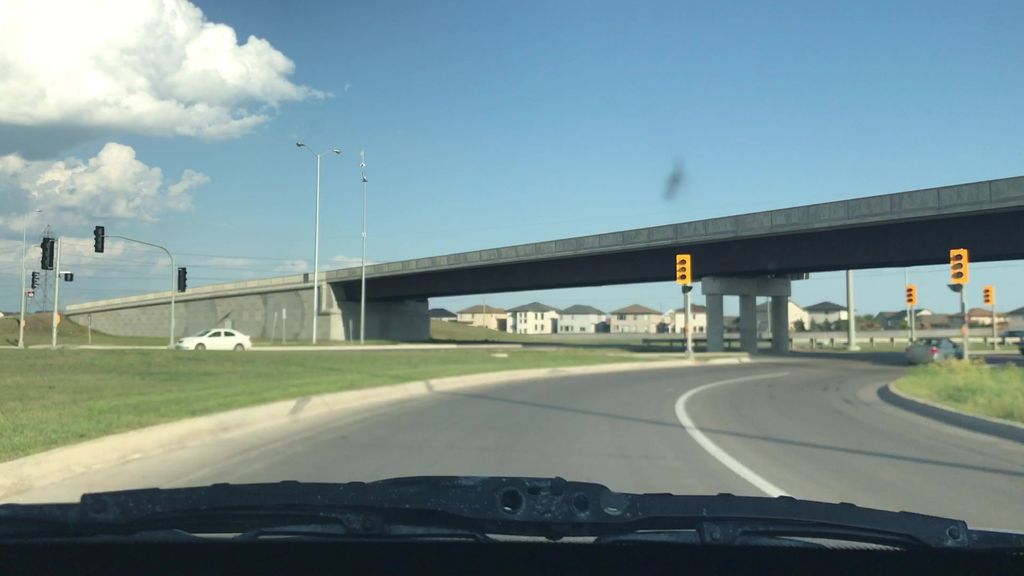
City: winnipeg